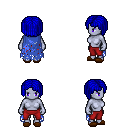
a pixel art fantasy rpg character, female body template, dark elf, purple skin, blue tattered cape, red pants, blue pageboy hairstyle, brown slippers, four views (front, back, left, right), 2x2 character sprite sheet, small pixel art, hard edges, no anti-aliasing